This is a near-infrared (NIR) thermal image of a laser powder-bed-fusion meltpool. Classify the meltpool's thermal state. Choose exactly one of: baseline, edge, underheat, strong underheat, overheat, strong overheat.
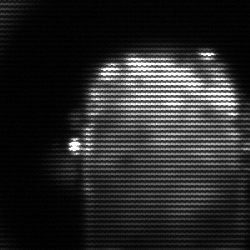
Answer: baseline